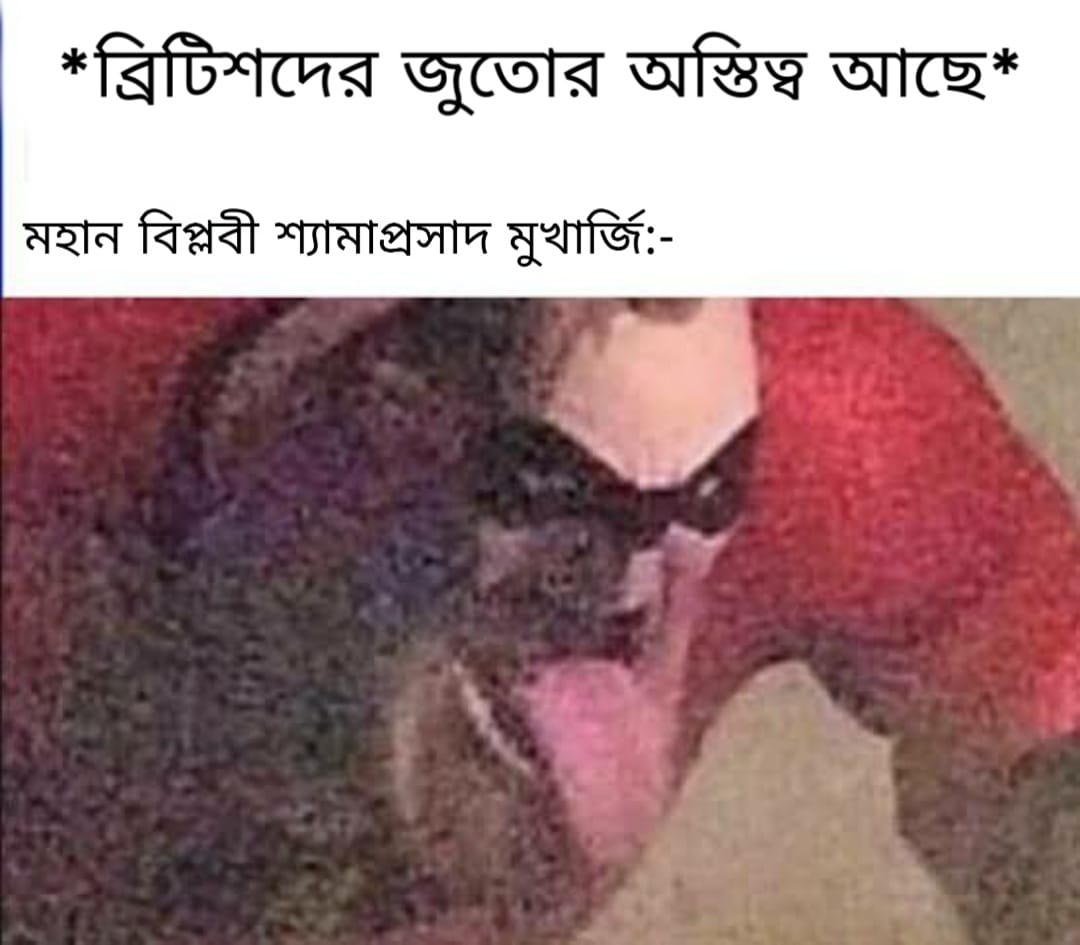
Text: *ব্রিটিশদের জুতোর অস্তিত্ব আছে* মহান বিপ্লবী শ্যামাপ্রসাদ মুখার্জি:-
Label: Hate
Hate category: Political
Targeted group: Organization